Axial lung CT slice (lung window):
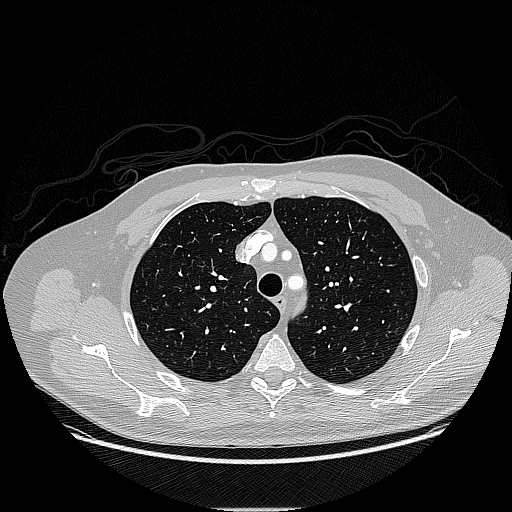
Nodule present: no